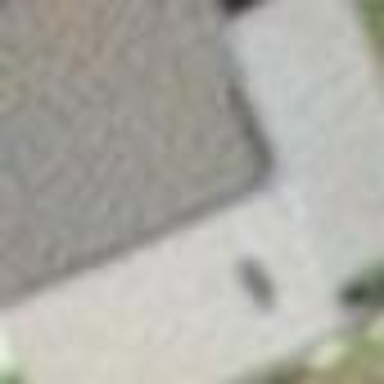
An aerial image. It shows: Simple and straightforward house.